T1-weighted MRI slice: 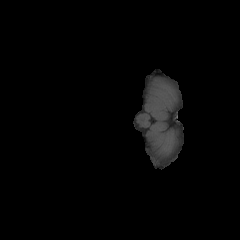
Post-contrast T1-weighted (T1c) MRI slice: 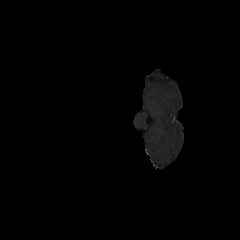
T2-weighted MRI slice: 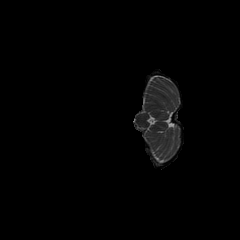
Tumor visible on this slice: no